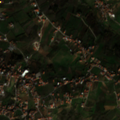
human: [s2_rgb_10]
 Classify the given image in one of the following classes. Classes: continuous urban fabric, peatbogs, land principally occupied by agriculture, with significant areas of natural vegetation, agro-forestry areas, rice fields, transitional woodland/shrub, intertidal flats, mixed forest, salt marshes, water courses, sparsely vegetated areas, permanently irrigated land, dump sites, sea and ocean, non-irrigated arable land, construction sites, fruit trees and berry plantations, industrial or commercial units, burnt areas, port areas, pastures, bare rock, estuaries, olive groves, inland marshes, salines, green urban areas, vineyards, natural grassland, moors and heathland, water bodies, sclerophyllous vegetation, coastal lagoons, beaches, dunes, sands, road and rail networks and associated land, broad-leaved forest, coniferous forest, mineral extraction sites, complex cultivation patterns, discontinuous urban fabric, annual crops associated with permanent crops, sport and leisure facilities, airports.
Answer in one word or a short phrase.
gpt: discontinuous urban fabric, vineyards, complex cultivation patterns, land principally occupied by agriculture, with significant areas of natural vegetation